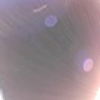
Label: sunburn